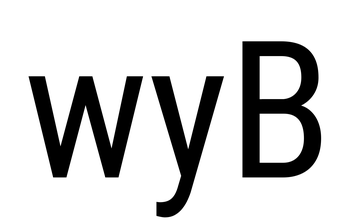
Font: Roboto_Condensed_Regular